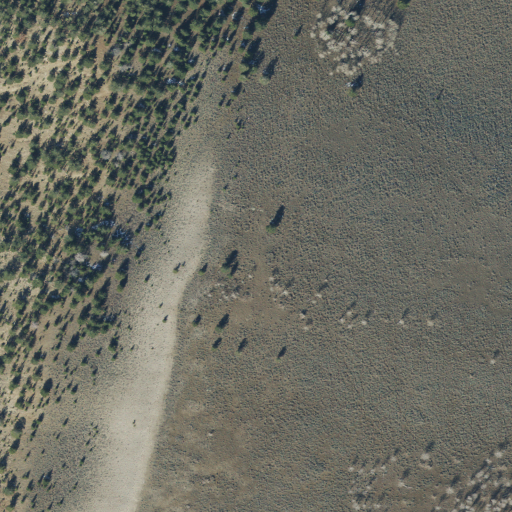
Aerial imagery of mountain in Utah named Middle Mountain containing shrub and evergreen forest